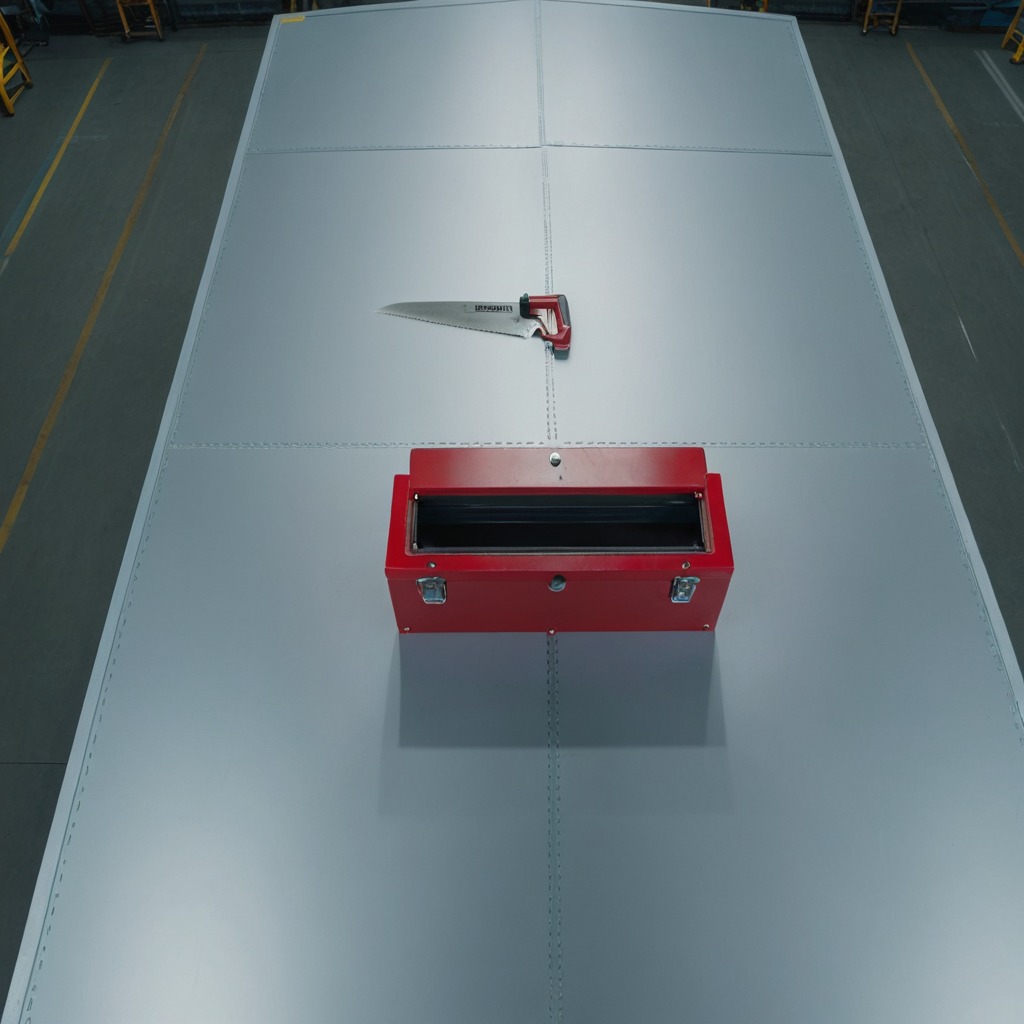
A metal saw is lying on the toolbox surface.